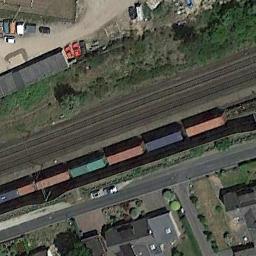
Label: railway